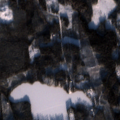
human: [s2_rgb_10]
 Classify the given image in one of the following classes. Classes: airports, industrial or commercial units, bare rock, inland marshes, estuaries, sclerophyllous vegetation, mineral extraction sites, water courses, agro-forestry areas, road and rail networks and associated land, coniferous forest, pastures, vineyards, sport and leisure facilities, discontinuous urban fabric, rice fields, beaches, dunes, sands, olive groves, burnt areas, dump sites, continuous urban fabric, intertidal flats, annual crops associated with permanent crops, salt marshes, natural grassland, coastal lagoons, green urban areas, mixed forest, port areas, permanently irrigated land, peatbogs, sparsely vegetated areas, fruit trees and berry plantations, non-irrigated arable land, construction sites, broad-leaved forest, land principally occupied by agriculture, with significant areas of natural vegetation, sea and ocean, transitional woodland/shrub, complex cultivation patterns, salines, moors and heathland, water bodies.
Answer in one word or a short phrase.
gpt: coniferous forest, mixed forest, water bodies